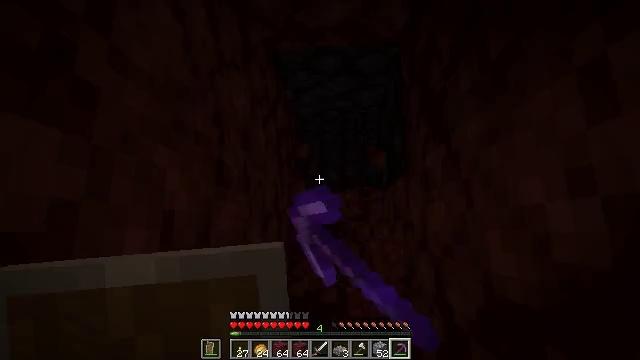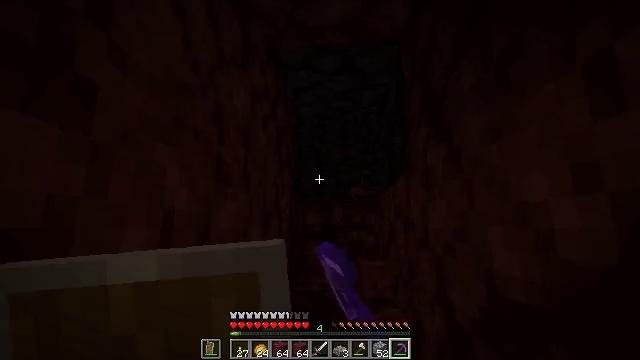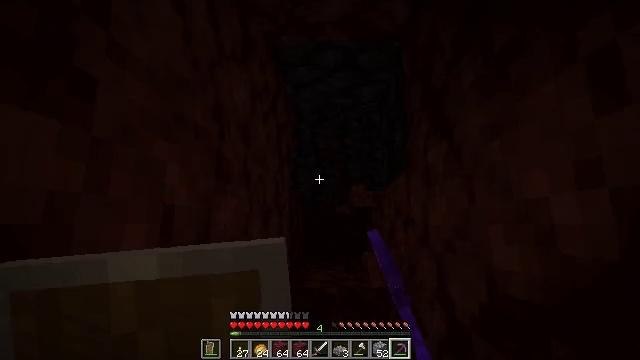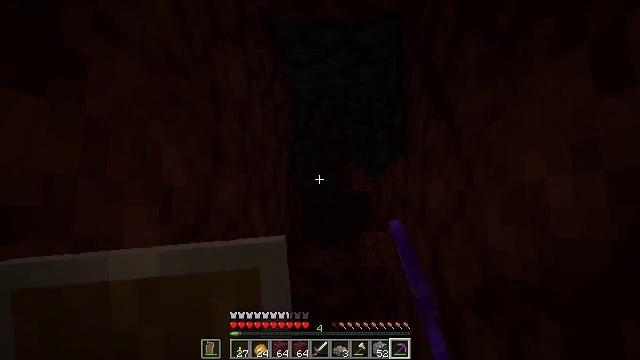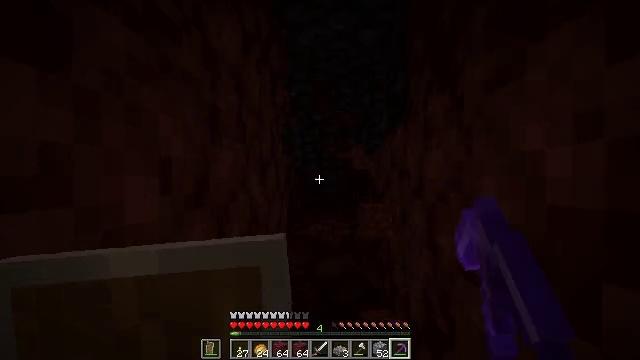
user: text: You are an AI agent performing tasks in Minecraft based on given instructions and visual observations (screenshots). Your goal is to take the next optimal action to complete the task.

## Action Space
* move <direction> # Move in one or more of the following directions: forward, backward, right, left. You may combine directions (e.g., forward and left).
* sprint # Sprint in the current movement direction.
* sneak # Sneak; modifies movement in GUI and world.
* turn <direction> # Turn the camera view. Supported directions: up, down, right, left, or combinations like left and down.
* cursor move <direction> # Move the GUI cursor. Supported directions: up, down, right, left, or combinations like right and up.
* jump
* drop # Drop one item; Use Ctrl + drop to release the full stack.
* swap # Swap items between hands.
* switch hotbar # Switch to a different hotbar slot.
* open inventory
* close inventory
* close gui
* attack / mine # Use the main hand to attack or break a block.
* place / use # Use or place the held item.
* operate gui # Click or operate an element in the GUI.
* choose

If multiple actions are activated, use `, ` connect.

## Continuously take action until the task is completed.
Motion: motion action
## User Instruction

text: Dig up blackstone from the depths.
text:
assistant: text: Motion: attack / mine
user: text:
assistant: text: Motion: no_op
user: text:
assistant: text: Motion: turn down
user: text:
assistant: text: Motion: turn down
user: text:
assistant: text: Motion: no_op